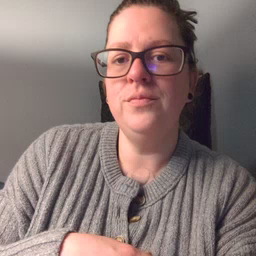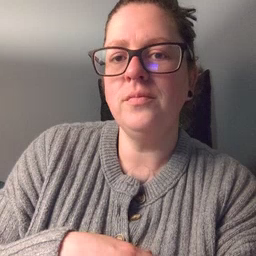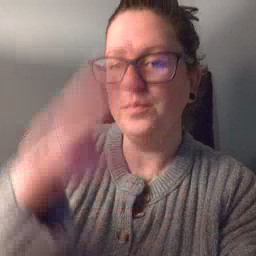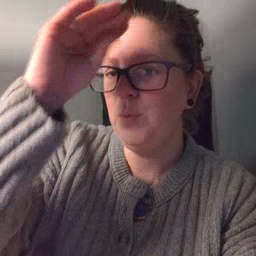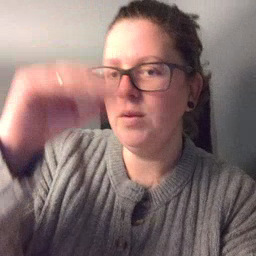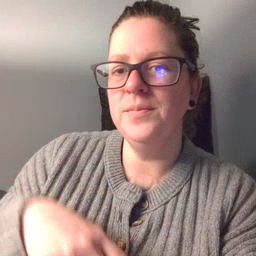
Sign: boy